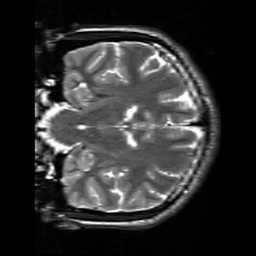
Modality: T2w
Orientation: coronal
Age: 23
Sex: male
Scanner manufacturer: siemens
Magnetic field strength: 3 T
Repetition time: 7 s
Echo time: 0.09 s